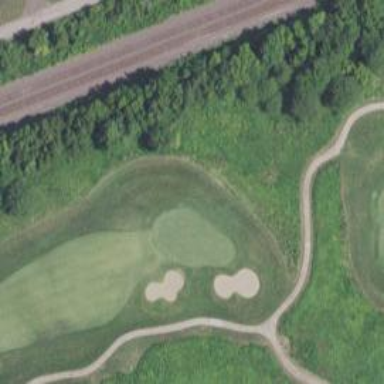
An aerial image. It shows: Golf hole.